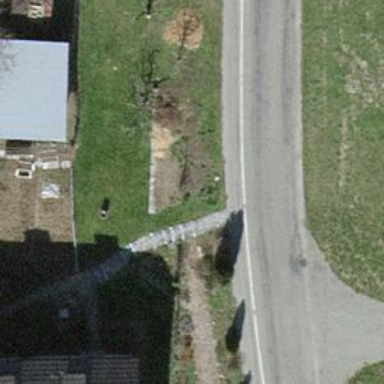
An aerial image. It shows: Set of steps on the road.